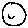
Label: circle